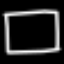
Label: square